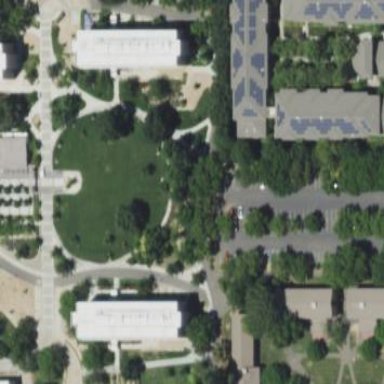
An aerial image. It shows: Residential area that is part of university campus.